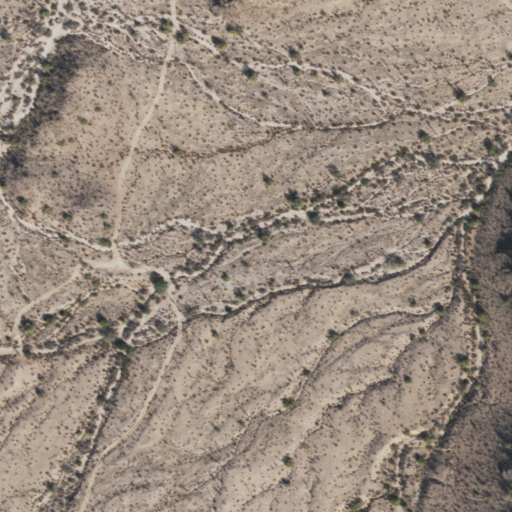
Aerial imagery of valley in Arizona named Eagle Canyon containing only shrub